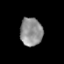
Tissue: prostate
Cell type: Epithelial cells
Senescence score: 0.3162
Nuclear area (px): 620
Mean DAPI intensity: 143.479